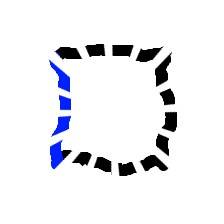
Shape: square